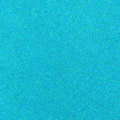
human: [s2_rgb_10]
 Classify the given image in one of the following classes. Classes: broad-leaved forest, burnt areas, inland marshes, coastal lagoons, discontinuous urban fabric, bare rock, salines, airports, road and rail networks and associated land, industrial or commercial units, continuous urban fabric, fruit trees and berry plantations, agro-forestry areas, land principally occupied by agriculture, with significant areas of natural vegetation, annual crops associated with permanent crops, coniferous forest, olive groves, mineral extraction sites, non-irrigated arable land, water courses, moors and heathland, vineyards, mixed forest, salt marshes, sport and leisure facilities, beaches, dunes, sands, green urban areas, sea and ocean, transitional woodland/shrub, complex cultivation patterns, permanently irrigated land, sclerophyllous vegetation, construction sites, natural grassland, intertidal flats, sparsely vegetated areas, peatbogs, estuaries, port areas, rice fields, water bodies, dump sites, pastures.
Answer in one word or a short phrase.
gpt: sea and ocean